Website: slack
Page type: payment
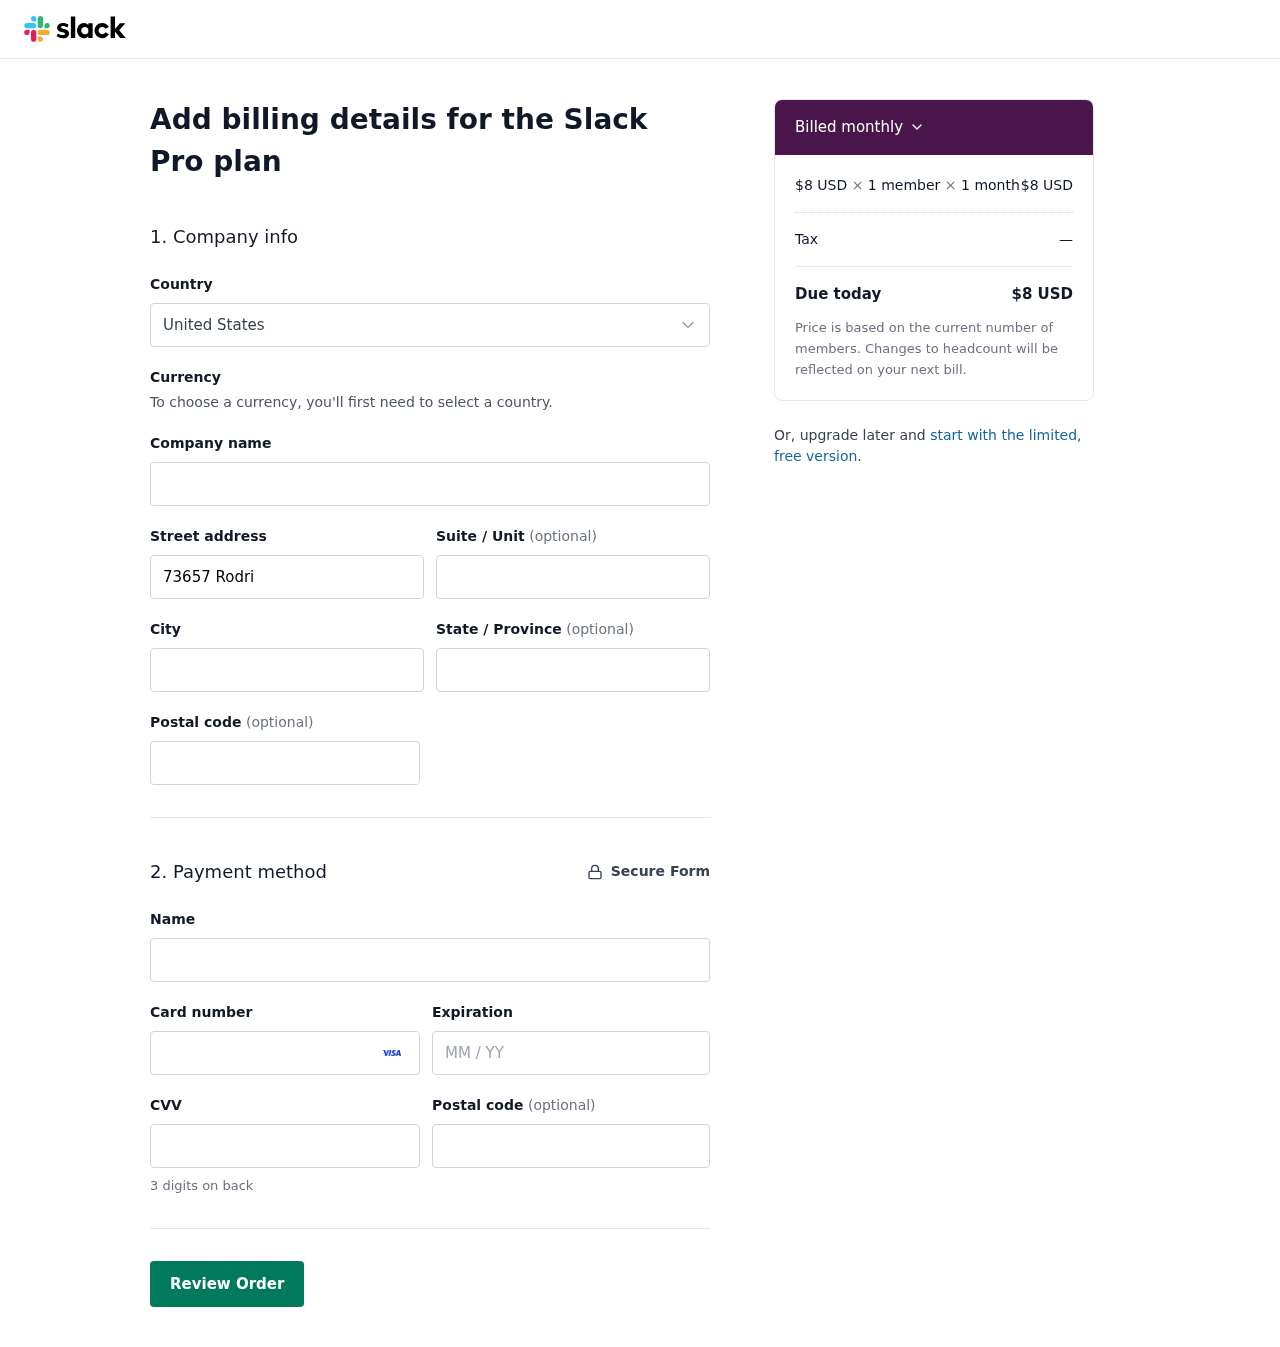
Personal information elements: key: PII_COUNTRY
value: United States
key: PII_STREET
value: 73657 Rodriguez Springs
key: PII_CITY
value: Jerryfort
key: PII_STATE
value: Maine
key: PII_POSTCODE
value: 19743
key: PII_FULLNAME
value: Patrick Lopez
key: PII_CARD_NUMBER
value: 4624 7003 8942 9088
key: PII_CARD_EXPIRY
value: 09/27
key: PII_CARD_CVV
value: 980
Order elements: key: ORDER_PRICE_PER_MEMBER
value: $8 USD
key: ORDER_NUM_MEMBERS
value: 1 member
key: ORDER_NUM_MONTHS
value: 1 month
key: ORDER_SUBTOTAL
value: $8 USD
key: ORDER_TAX
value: —
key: ORDER_TOTAL
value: $8 USD